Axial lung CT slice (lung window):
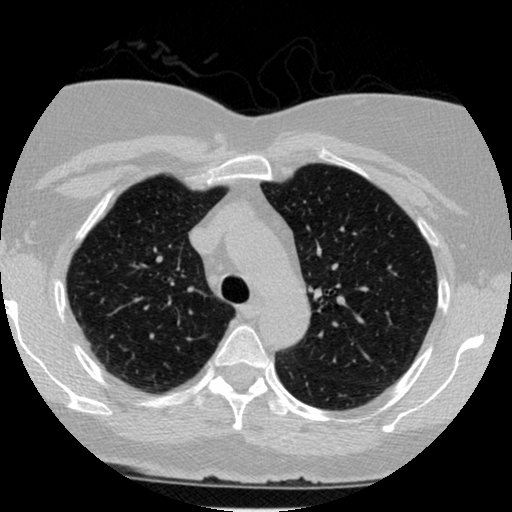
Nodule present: no